Interaction volume radius: 5 \u00c5
Interaction volume height: 15 \u00c5
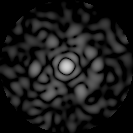
Disorder parameter: 0.8398